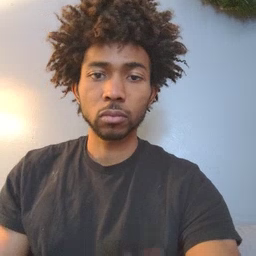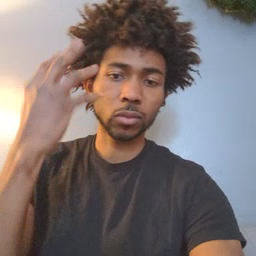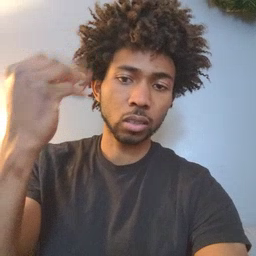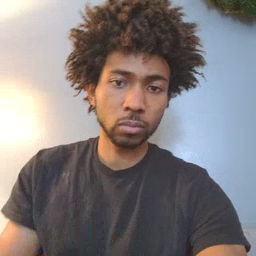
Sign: outside